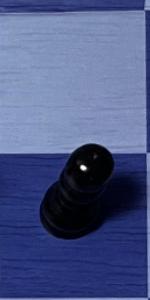
Label: Pawn_Black